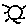
Label: sun